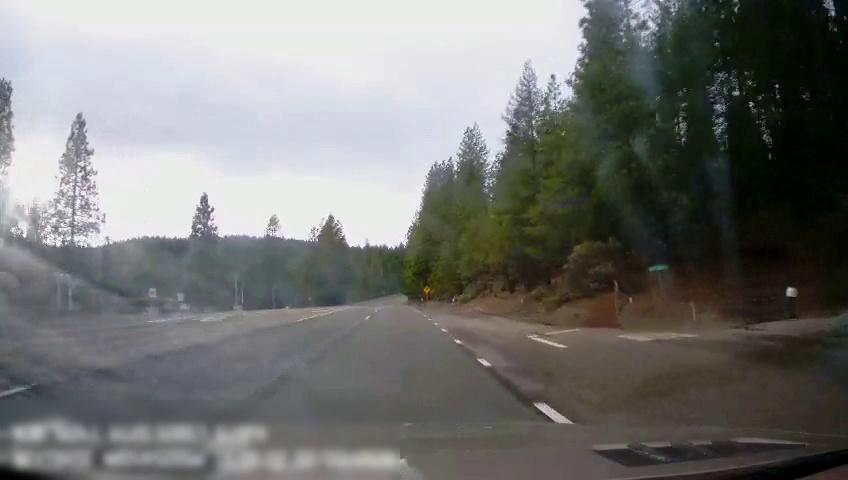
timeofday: Day
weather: Cloudy
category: Drivable Space
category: Lanes | Alternate Lane
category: Lanes | Current Lane
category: Lanes | Current Lane